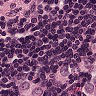
Metastatic tissue present: yes